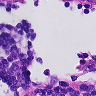
Metastatic tissue present: no